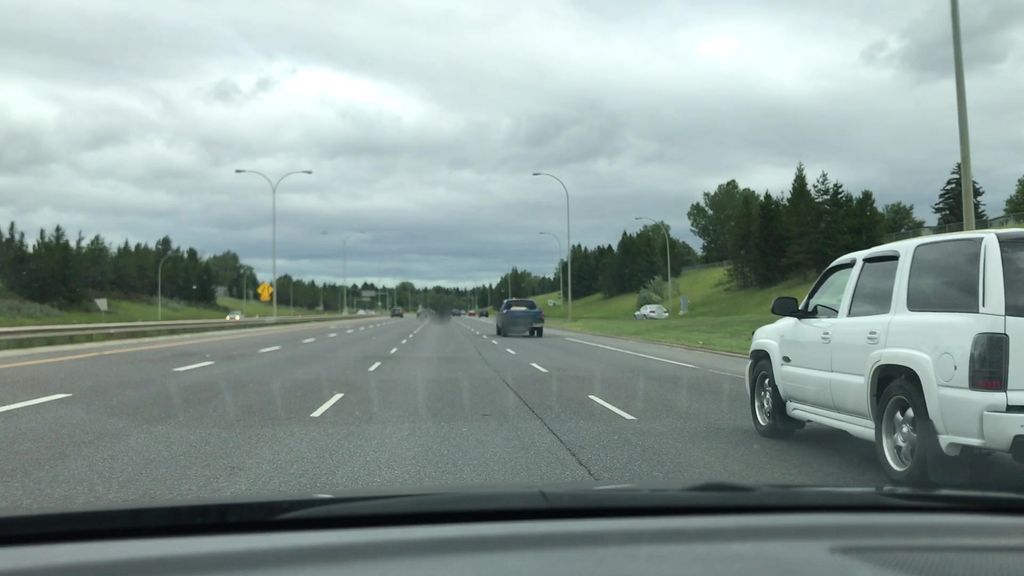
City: edmonton